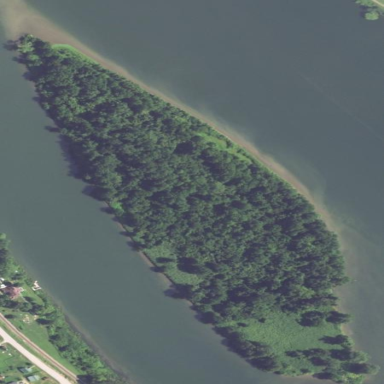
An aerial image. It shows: Islet.